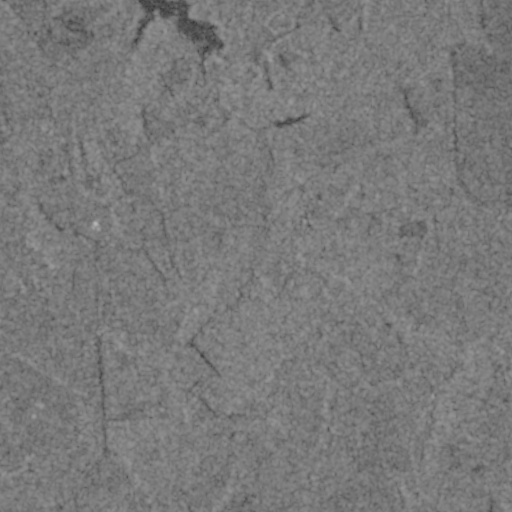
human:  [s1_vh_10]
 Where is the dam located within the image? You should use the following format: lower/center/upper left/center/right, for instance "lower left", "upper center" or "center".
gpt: The dam is located in the upper left of the image.
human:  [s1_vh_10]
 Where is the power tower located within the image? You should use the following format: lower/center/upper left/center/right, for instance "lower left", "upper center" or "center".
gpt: There is no power tower in the image.

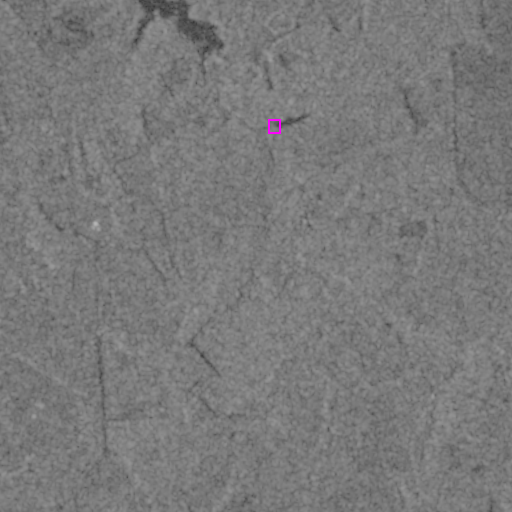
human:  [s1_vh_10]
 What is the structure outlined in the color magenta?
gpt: The structure outlined in magenta is a dam.
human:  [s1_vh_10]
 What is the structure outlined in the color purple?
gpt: There is no purple outline.